Field crop: tomato
Growth stage: 1
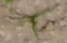
Species: cyperus